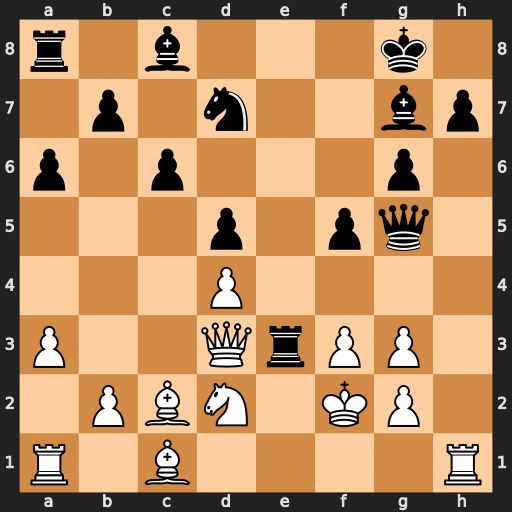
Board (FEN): r1b3k1/1p1n2bp/p1p3p1/3p1pq1/3P4/P2QrPP1/1PBN1KP1/R1B4R
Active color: w
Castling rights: -
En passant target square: -
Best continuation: Qxe3 Qxe3+ Kxe3